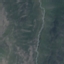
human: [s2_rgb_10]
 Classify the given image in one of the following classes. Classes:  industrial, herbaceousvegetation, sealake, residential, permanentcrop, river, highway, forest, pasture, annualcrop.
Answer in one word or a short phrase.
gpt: HerbaceousVegetation